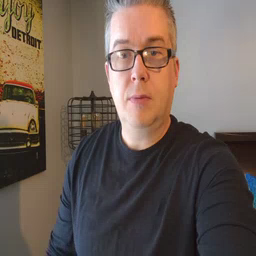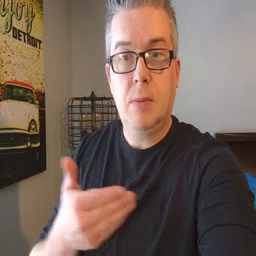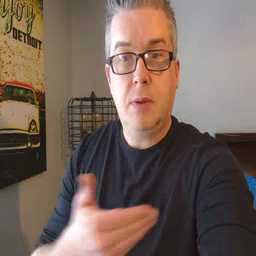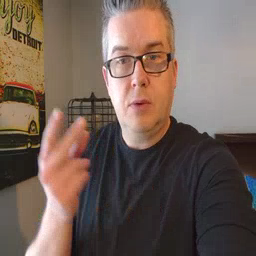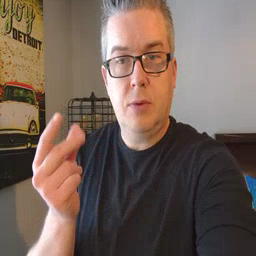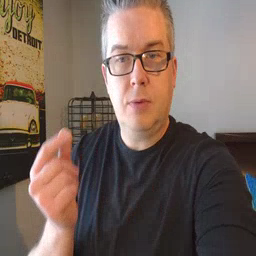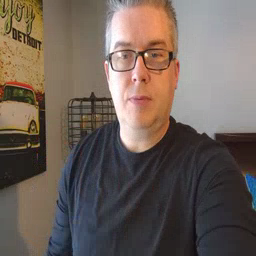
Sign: puppy